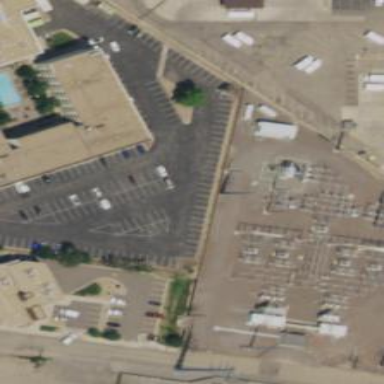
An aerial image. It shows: Outdoor distribution level power substation.